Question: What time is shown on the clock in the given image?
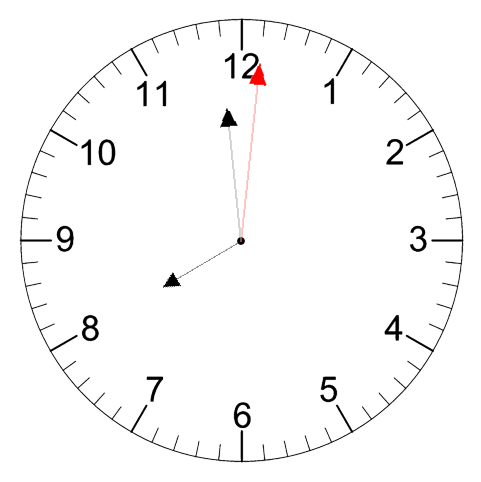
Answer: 07:59:01